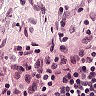
Metastatic tissue present: no